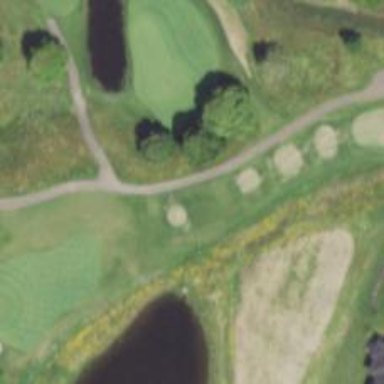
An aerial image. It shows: Path for both roads and golfers.